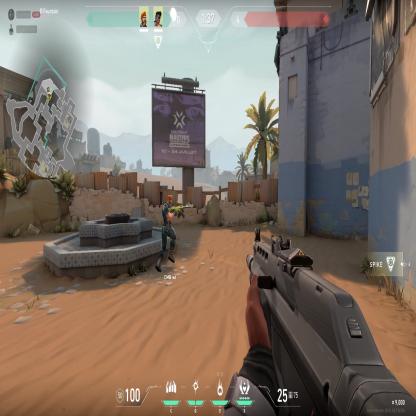
Label: teammate